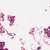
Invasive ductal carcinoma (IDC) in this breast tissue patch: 0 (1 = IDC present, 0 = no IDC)